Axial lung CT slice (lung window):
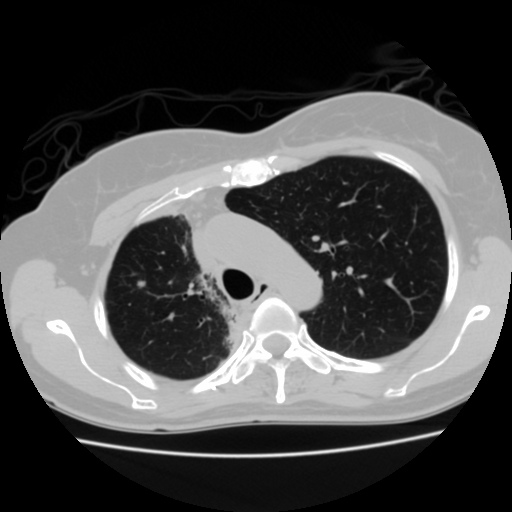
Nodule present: yes
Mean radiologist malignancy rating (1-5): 2.75